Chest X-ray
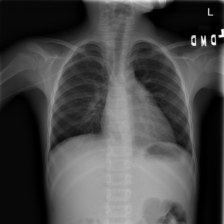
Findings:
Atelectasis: negative
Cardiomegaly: negative
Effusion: negative
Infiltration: negative
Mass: negative
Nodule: negative
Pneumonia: negative
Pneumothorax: negative
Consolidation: negative
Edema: negative
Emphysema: negative
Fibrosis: negative
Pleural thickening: negative
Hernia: negative